Question: I'm playing around with R and trying to get the average of a column. Just 'mean(V1)' doesn't work.

Could anybody give me an advice?
Thank you!
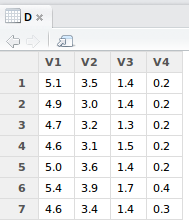
Answer: A: mean(D$V1) ... column names are not first class objects. They are part of a data.frame with a name that needs to be used.
Q: es, thanks. So $ is like the dot-operator? - user1170330 4 mins ago
A: Perhaps (depending on which language is being compared.) it is possible to construct list objects with cascaded calls to $<- and then obj$V1$subV1 to extract. Review ?Extract very carefully.